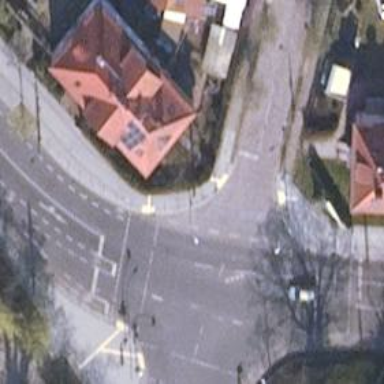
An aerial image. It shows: Road with traffic signals for signaling.